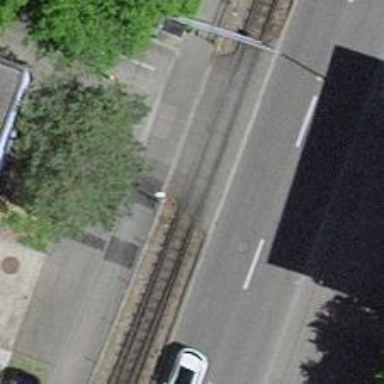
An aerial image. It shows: Railway switch.